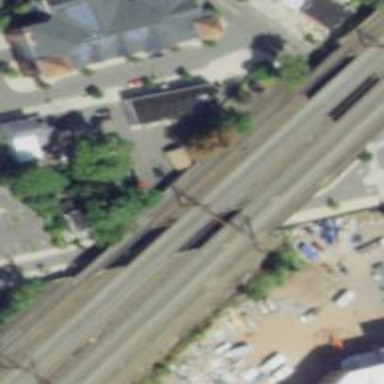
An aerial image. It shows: Bridge over electrified railway with contact lines.